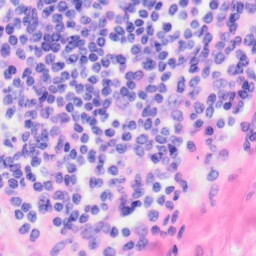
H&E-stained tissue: Kidney